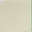
Piece: xx